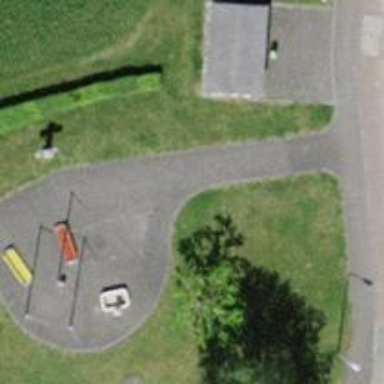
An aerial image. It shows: Red bench.